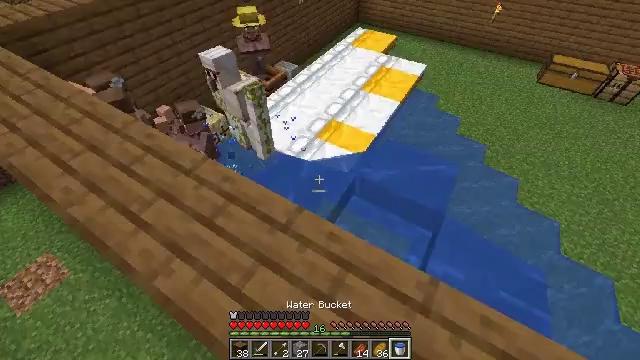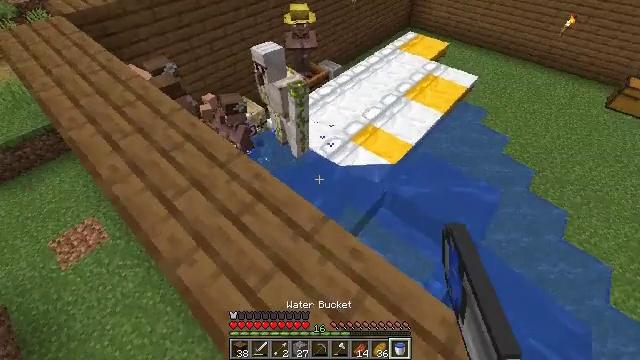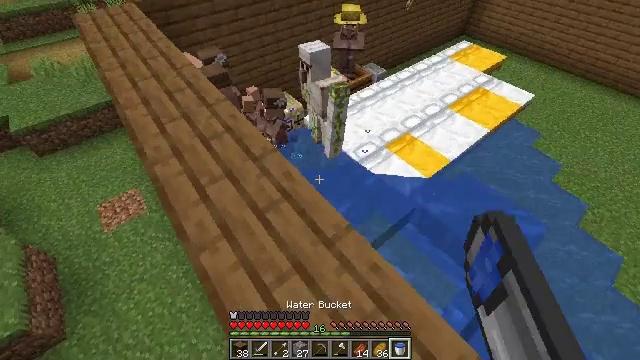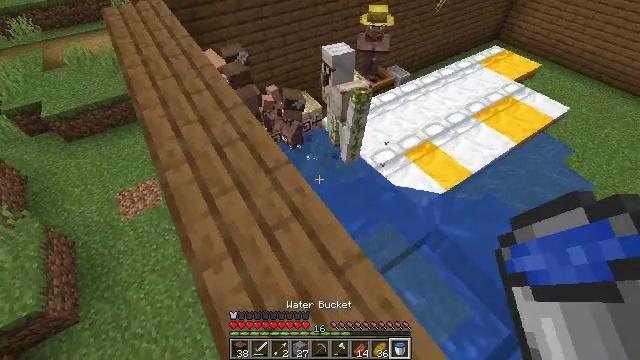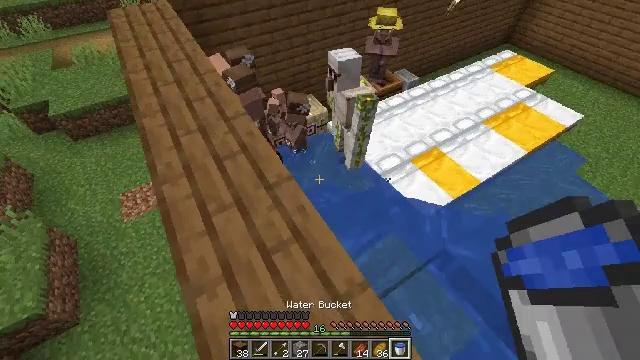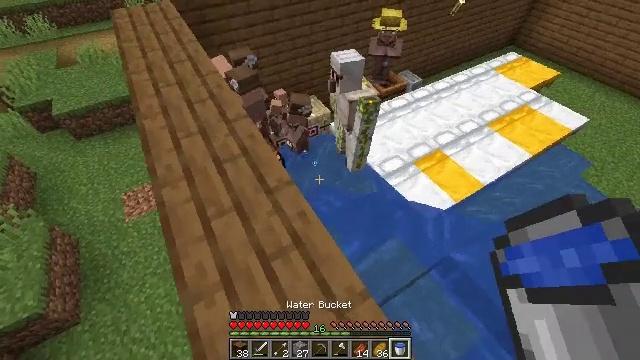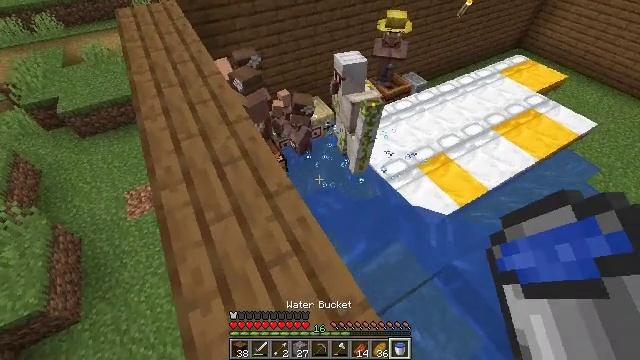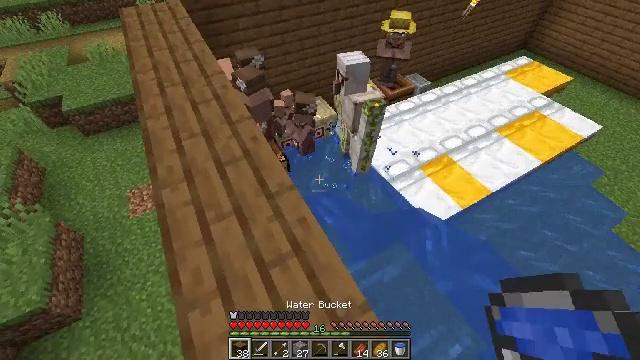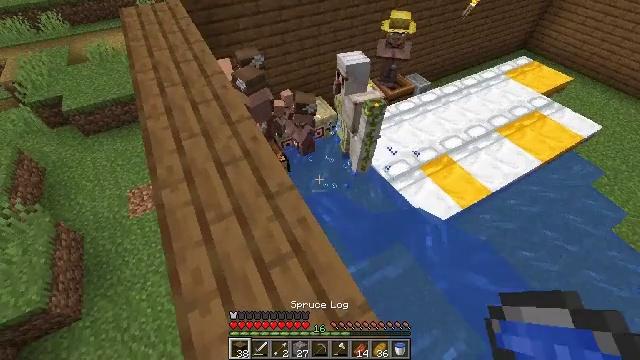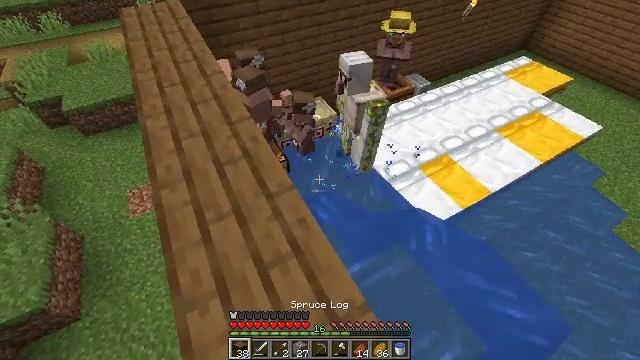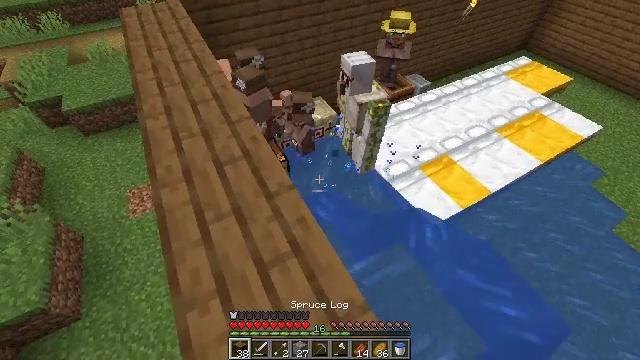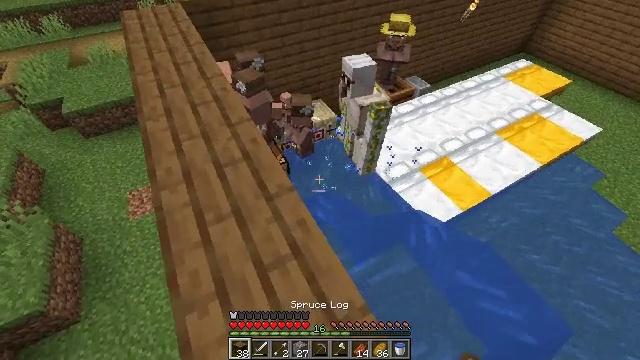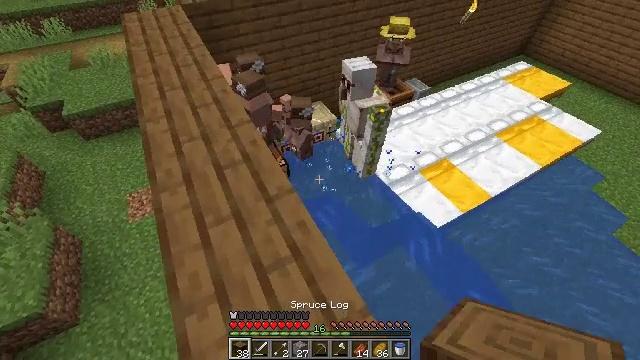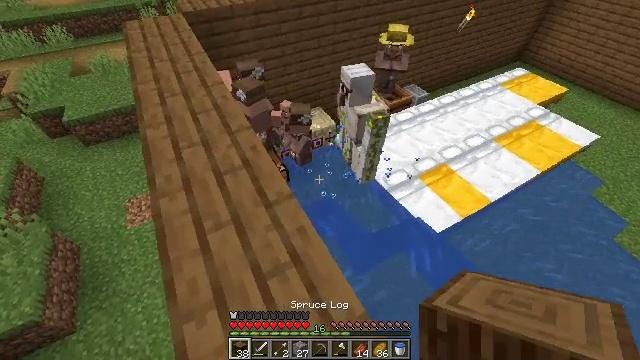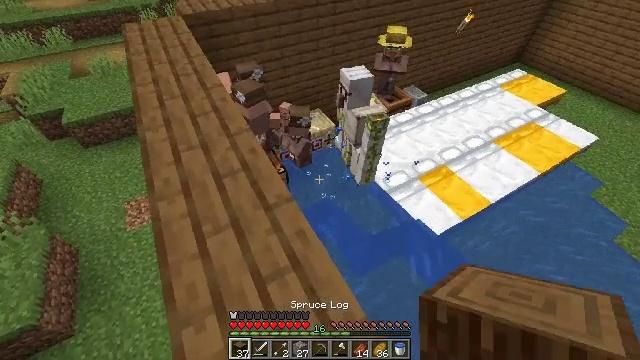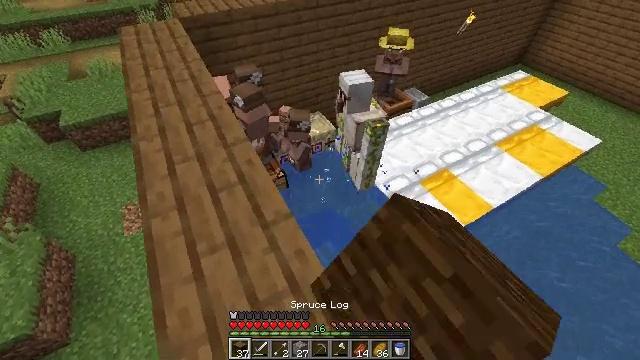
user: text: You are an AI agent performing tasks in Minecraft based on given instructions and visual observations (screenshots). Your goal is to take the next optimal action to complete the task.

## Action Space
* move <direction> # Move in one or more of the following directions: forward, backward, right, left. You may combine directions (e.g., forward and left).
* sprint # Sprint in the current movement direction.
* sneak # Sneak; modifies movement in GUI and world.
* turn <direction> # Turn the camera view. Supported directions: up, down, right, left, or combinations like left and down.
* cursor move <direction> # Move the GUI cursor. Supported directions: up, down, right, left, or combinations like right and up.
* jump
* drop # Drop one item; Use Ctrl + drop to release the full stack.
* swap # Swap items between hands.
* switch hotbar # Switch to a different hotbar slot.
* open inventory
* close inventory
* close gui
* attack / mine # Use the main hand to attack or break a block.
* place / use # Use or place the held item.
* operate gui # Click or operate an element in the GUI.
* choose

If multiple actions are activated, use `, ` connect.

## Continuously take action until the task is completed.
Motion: motion action
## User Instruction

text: Remove a spruce log from the inventory.
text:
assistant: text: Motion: move forward, turn left
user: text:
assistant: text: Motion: move forward, turn left
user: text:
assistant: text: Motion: move forward, turn left
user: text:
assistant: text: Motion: turn left
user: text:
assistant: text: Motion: no_op
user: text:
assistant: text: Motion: turn left
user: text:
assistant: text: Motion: switch to hotbar 1
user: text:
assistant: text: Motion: switch to hotbar 1
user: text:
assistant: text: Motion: switch to hotbar 1
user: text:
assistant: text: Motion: no_op
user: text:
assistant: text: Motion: no_op
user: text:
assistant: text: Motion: no_op
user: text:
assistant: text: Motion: turn up
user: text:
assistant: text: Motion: move forward, drop
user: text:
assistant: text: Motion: move forward, drop
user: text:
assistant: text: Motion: move forward
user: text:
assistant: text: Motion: move forward
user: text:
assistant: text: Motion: no_op
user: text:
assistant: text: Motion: no_op